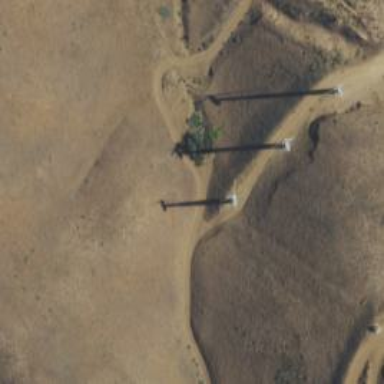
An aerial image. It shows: Wind power generator.